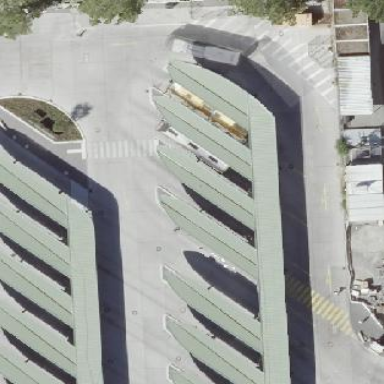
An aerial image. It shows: Platform for public transport on the road.